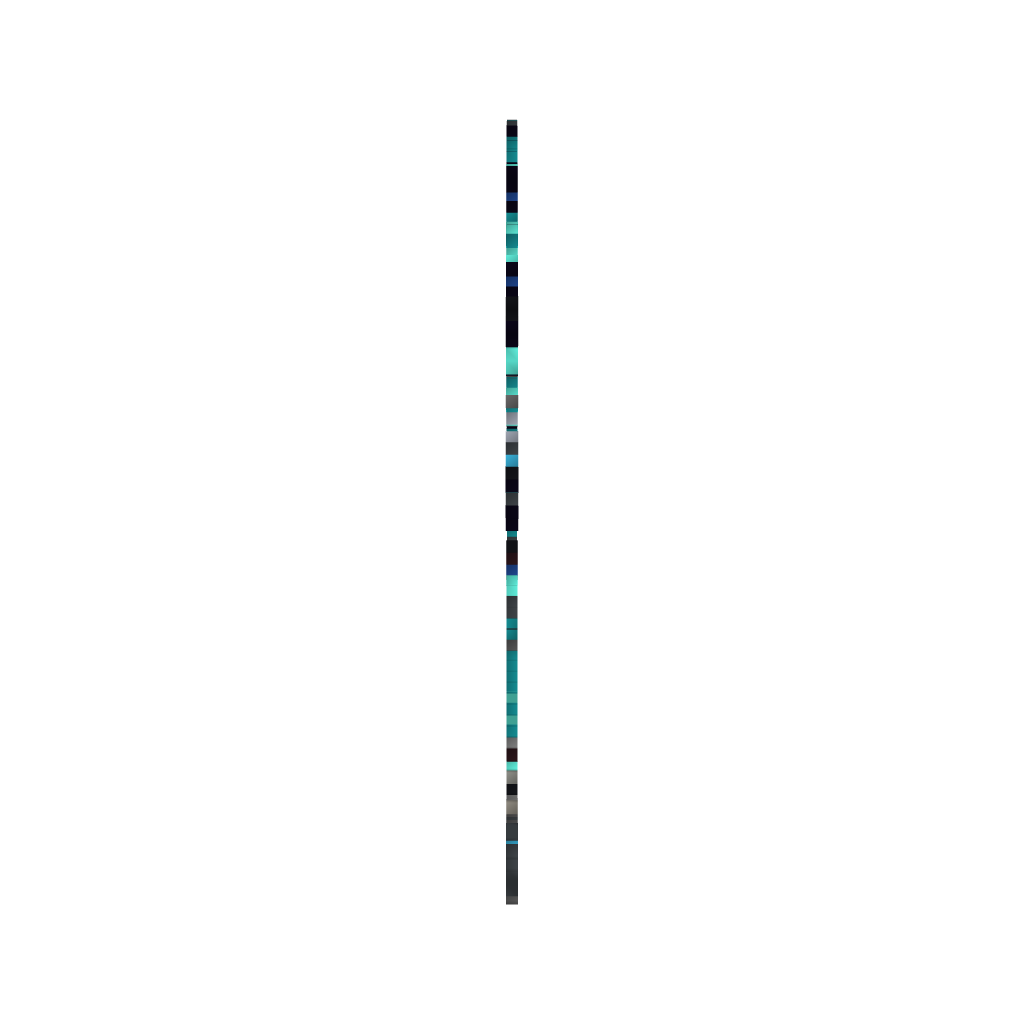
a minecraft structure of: Wily Machine #4 (ErnieCIII)